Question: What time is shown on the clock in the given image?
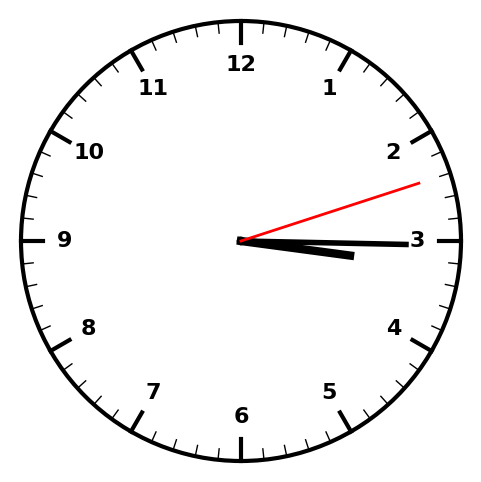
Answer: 03:15:12